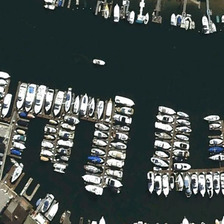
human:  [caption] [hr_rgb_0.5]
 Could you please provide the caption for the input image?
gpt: the ships are white and the water is blue .

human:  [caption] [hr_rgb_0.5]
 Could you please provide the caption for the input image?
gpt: many boats are near banks of a port .

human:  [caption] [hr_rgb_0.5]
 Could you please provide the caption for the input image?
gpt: many boats are near banks of a port .

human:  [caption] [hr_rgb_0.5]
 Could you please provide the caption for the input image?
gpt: this is a pier with many ships .

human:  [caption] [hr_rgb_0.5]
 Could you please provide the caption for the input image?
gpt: this is a pier with many ships .